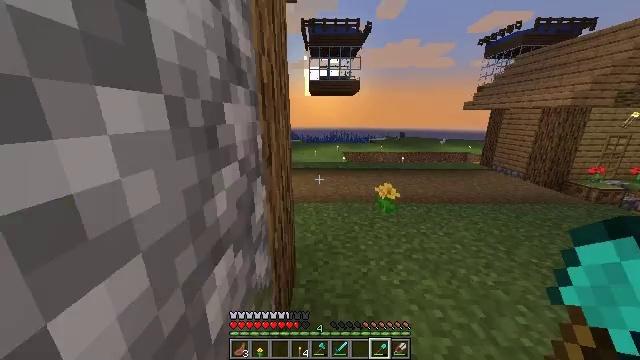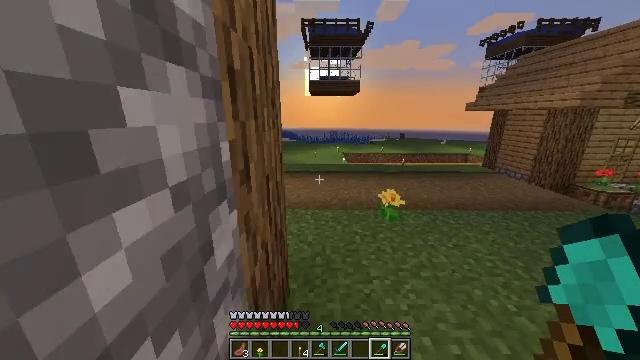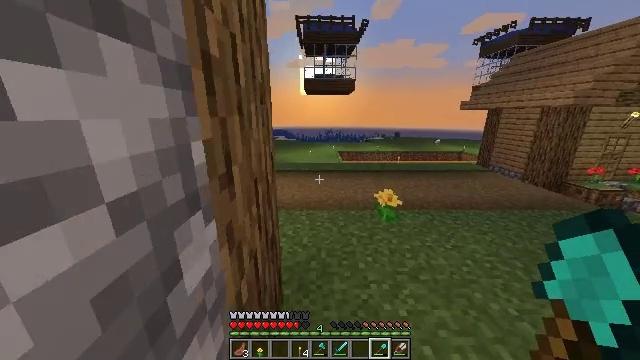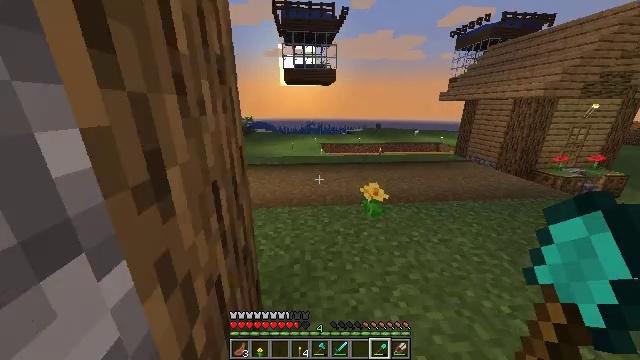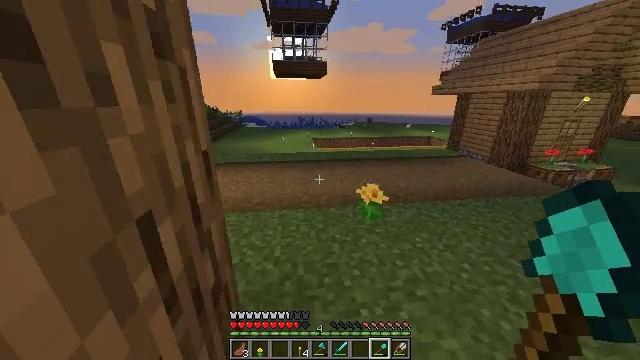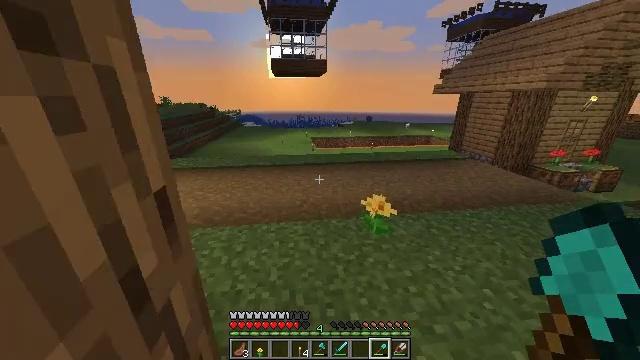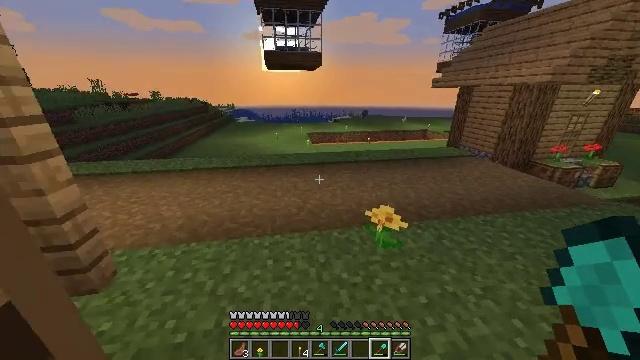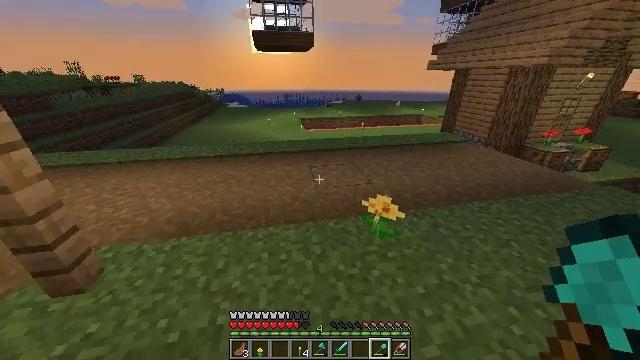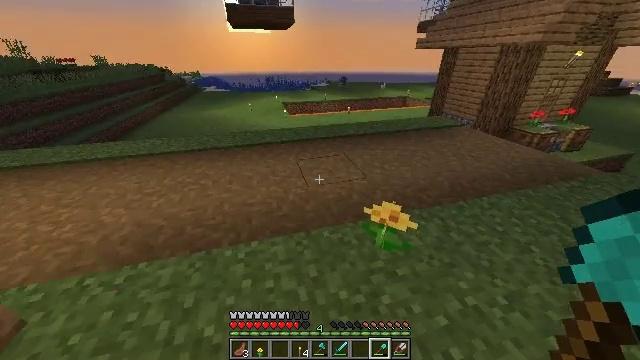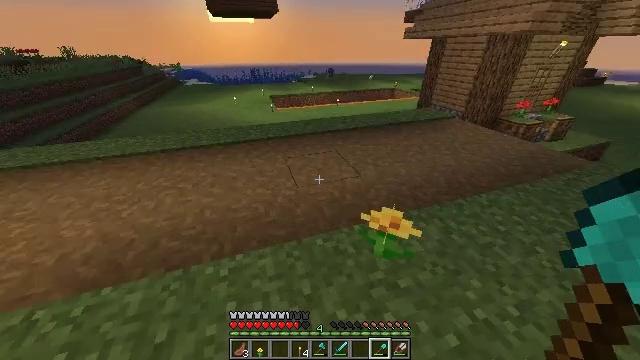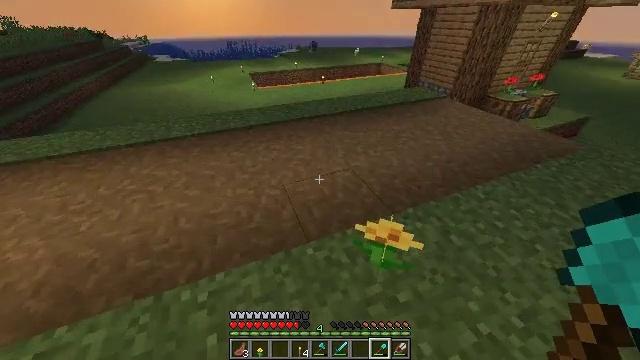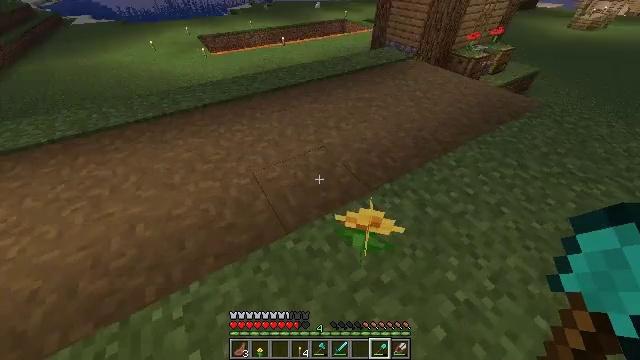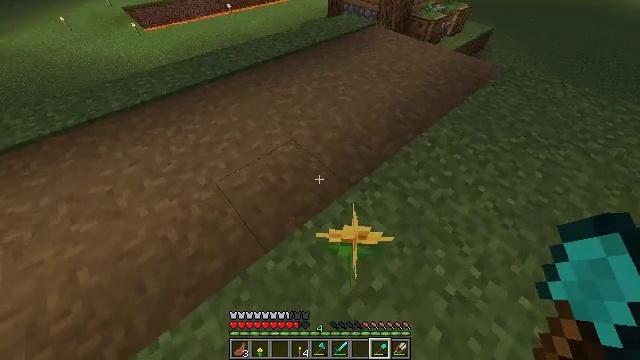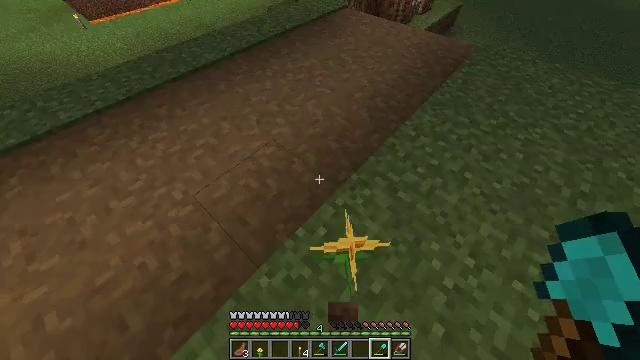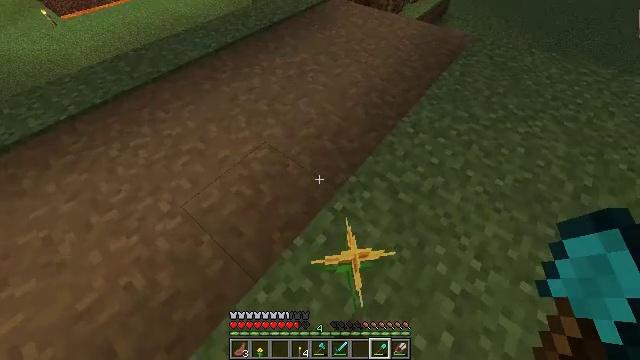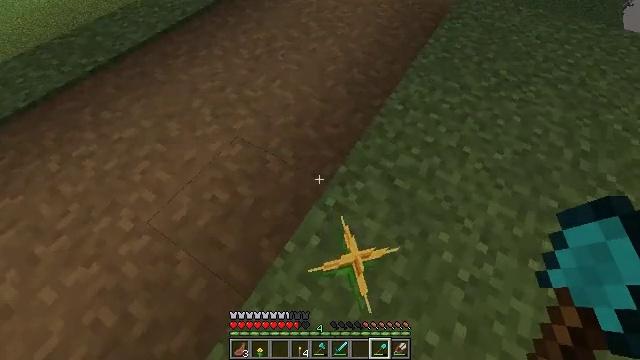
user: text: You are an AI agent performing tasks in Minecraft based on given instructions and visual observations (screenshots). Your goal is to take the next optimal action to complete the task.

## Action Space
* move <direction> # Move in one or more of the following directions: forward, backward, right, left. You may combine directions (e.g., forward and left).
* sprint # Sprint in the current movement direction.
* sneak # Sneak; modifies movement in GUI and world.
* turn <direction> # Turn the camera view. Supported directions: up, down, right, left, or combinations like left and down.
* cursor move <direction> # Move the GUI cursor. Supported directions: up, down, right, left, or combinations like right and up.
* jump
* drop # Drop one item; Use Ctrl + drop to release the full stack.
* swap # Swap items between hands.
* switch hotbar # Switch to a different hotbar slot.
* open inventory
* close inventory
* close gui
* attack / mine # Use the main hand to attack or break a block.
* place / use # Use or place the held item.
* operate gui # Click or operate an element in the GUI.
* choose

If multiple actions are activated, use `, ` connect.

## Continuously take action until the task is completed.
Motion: motion action
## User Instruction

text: Collect a dandelion flower.
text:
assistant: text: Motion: move forward, sprint
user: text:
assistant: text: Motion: move forward, sprint, turn right
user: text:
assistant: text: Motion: move forward, sprint, turn right and down
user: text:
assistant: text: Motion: move forward, turn right and down
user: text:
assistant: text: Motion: move forward, sprint
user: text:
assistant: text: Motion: move forward, sprint, turn right and down
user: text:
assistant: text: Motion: move forward, sprint, turn right and down
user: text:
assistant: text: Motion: move forward, sprint, turn right and down
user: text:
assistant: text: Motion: move forward, turn right and down
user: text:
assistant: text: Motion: move forward, turn right and down
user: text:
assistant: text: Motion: move forward, turn right and down
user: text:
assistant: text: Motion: move forward, turn right and down
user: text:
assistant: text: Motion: turn right and down
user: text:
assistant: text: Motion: turn right
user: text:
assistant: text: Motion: turn right and down
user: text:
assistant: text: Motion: turn right and down
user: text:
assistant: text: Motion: turn right and down
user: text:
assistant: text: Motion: turn right
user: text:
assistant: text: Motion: turn right and down
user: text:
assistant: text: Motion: turn right and down
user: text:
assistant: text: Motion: turn right and down
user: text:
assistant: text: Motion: no_op
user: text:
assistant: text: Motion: no_op
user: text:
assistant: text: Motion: attack / mine
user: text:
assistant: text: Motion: turn right, attack / mine
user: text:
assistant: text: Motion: no_op
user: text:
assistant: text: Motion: move forward, turn left and up
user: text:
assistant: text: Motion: move forward, turn left and up
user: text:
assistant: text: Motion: no_op